Question: In my HTML app, I have a slides-based help system. Essentially, there are a number of slides with some overlayed buttons on them - plus the prev/next buttons. I have all slides as sprites in one large image. I set this image as the background of the help div and then use 'background-position' to navigate between slides. This works perfectly well
This works perfectly fine on the desktop and android tablet, however on ipad changing the background position doesn't work. It looks like the background image is not being redrawn correctly at the new position - causing the screen to be completely messed up. Below is the image of what it looks like after navigating back and forth between slides for a while.
If another div is shown over this div and then hidden, then everything is redrawn correctly, however if the only thing changing is the position of the background image, then the screen is not being redrawn. Is there anything that can be done? Is there a workaround available?
On further investigation, apparently, only the part of the background over which any other content is positioned gets redrawn. If there is no content over parts of the background, then those parts are not redrawn. This clearly seems to me like a bug in iOS/Webkit.
If you're interested, here's my code:
'''
var slides = [...];
var slideWidth = 753;
var curSlide = 0;
$(document).ready(function() {
...
$('#button-help-next').on('click',function() { moveSlide(1); });
$('#button-help-prev').on('click',function() { moveSlide(-1); });
...
});
function moveSlide(dir) {
var newSlide = curSlide + dir;
if(newSlide < 0) {
newSlide = 0;
}
if(newSlide >= slides.length - 1) {
newSlide = slides.length - 1;
}
if(newSlide != curSlide) {
curSlide = newSlide;
$('#slides').css('background-position', (-curSlide * slideWidth) + 'px 0px');
}
}
'''

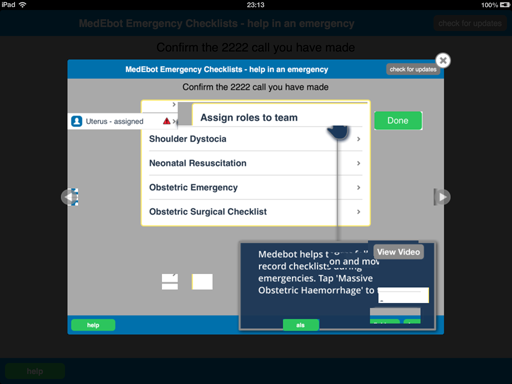
Answer: I haven't been able to find a workaround for the bug, so I moved away from a background image and background-position to using an absolutely positioned image and changing the 'left' css attribute. Here's what I ended up with:
'''
function moveSlide(dir) {
var newSlide = curSlide + dir;
if(newSlide < 0) {
newSlide = 0;
}
if(newSlide >= slides.length - 1) {
newSlide = slides.length - 1;
}
if(newSlide != curSlide) {
curSlide = newSlide;
$('#slides-image').css('left', (-curSlide * slideWidth) + 'px 0px');
}
}
'''
And in HTML it's now:
'''
<div id="slides">
<img id="slides-image" src="images/help/slides.png"/>
</div>
'''